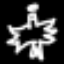
Label: angel